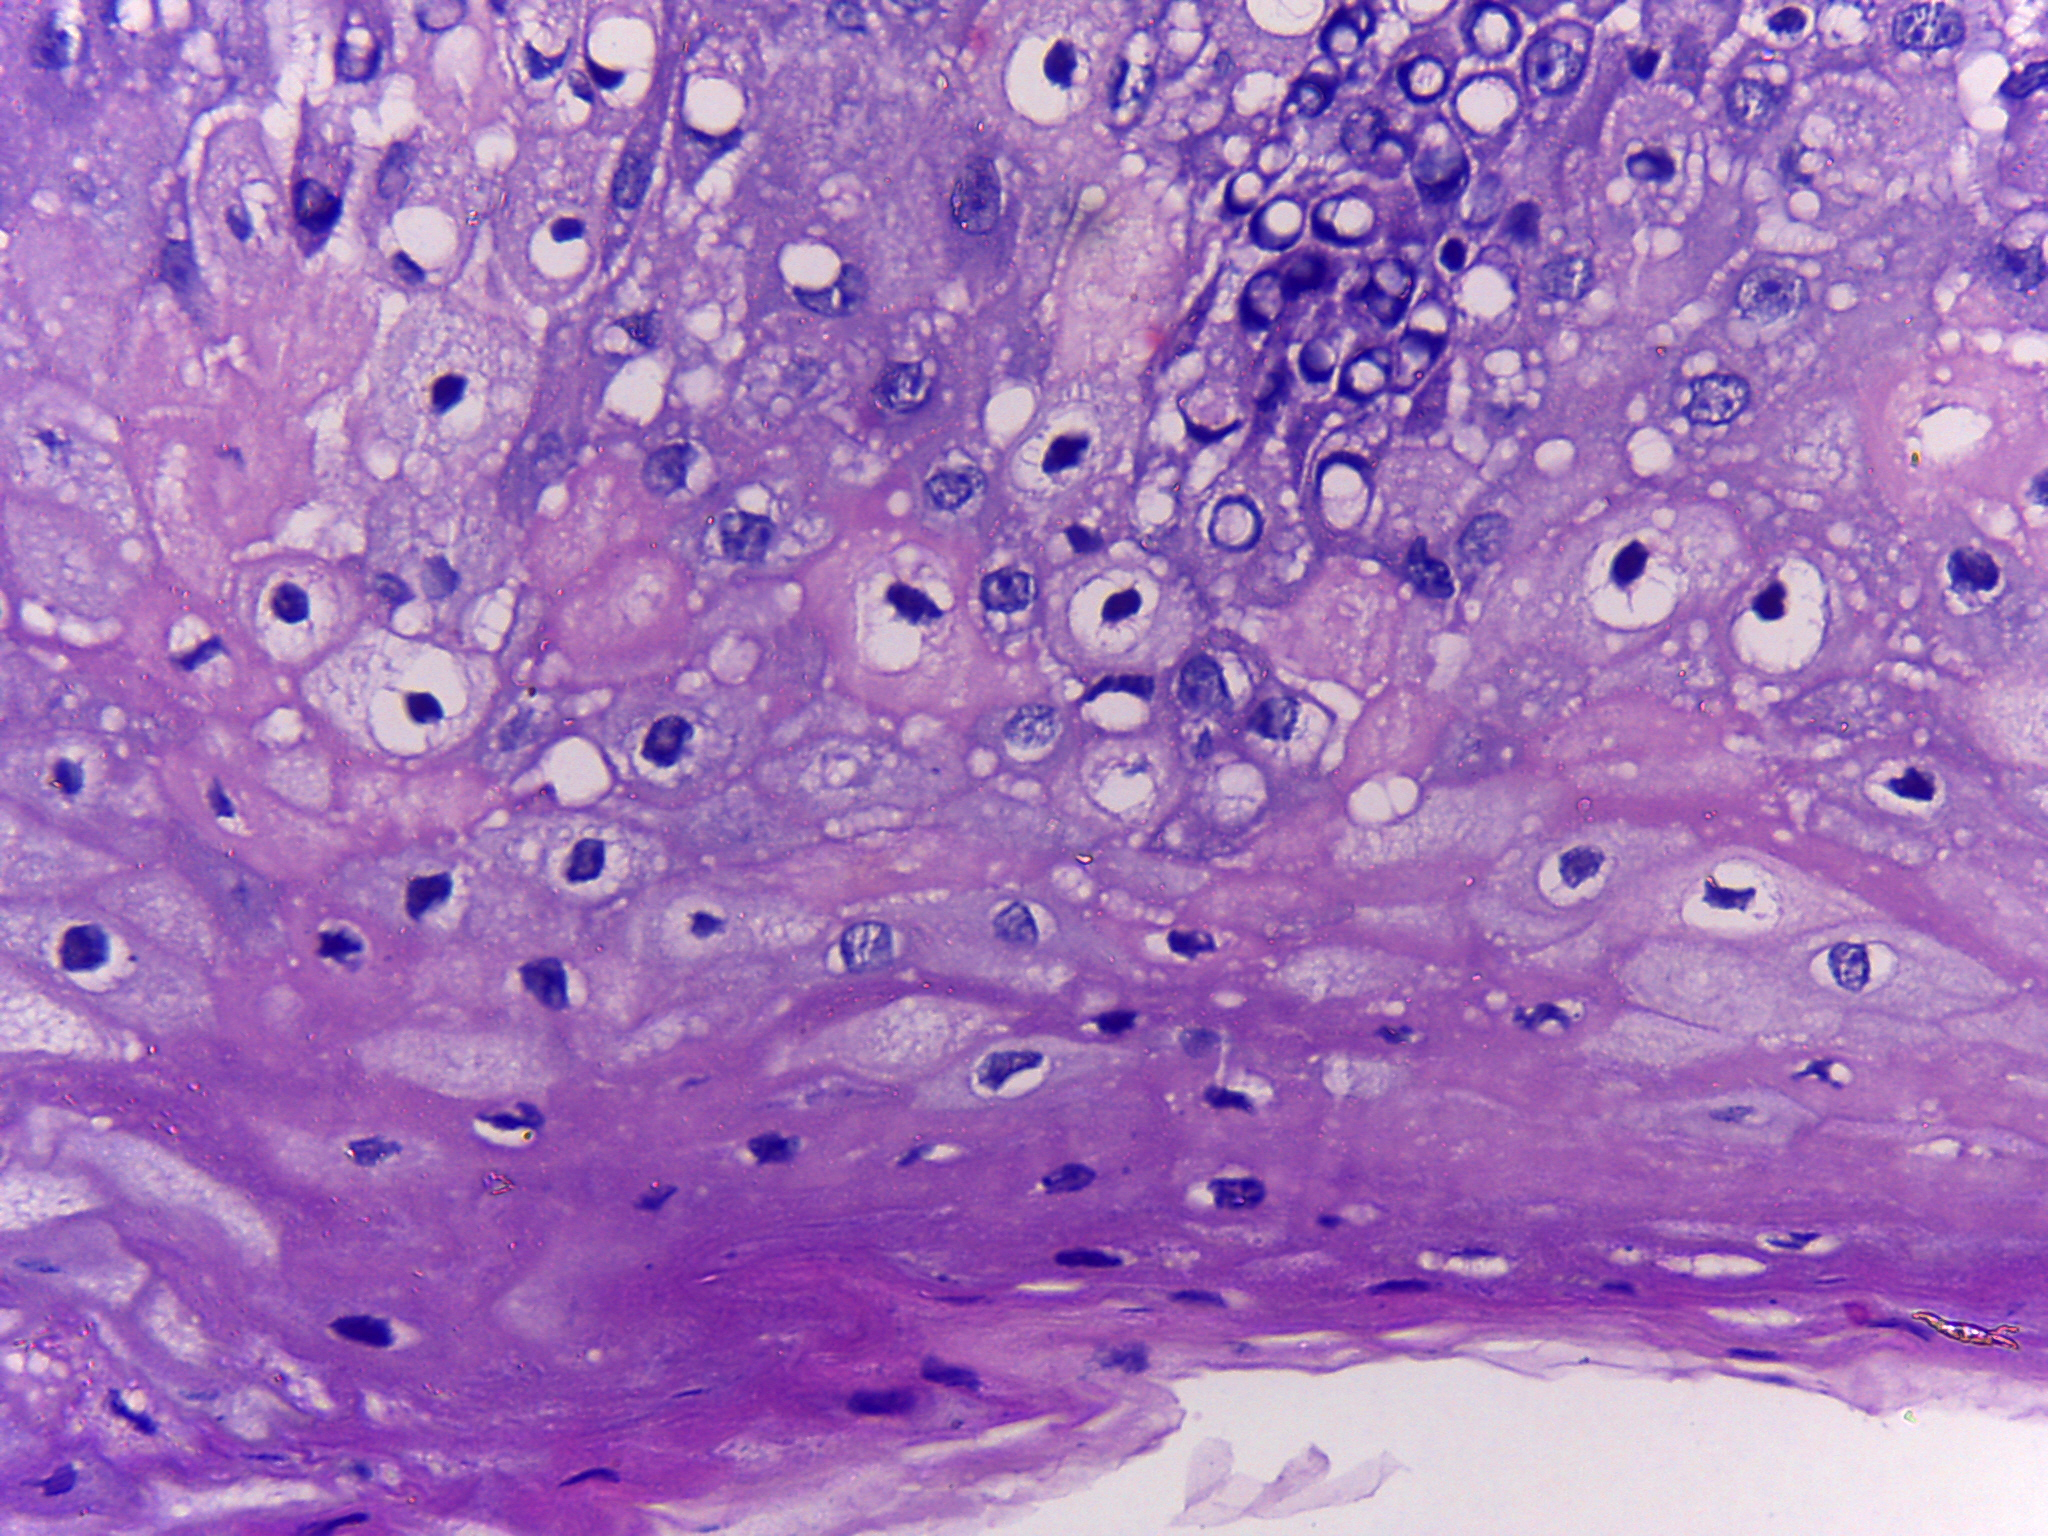
Diagnosis: OSCC